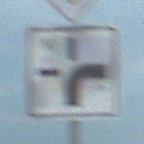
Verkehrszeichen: VerlaufVorfahrtsstrasse3
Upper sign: Vorfahrtsstrasse
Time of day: MorningAfternoon
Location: Outdoor (Nature)
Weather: PartlyCloudy
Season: NotSpecified
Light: Natural